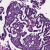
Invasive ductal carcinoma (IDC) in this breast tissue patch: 1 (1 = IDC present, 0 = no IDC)